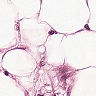
Metastatic tissue present: yes